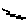
Label: zigzag